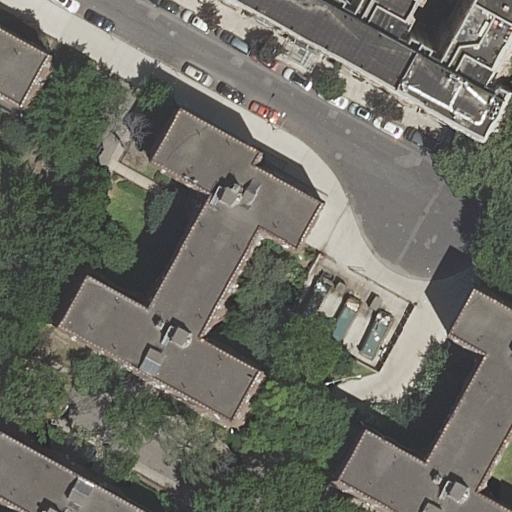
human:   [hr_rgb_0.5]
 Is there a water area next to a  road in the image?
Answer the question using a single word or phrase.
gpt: no

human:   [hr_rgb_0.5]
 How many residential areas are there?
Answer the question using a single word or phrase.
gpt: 1

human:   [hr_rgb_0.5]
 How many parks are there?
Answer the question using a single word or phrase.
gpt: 1

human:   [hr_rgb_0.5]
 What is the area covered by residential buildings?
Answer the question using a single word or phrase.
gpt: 2760m2

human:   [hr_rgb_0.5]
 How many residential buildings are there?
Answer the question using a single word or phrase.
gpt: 7

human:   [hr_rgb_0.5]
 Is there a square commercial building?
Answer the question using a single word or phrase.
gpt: no

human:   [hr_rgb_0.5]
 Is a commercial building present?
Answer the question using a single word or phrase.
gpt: no

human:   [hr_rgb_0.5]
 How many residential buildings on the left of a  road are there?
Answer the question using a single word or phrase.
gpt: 5

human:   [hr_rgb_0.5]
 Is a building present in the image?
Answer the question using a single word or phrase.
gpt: yes

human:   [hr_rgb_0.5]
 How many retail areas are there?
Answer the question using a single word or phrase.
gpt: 1

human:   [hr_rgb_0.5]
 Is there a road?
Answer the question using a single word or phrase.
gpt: yes

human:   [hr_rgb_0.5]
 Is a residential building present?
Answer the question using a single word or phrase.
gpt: yes

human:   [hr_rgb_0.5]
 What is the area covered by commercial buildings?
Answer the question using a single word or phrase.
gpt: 0m2

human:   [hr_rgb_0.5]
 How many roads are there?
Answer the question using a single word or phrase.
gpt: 2

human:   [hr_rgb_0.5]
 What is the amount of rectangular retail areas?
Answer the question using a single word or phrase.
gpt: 1

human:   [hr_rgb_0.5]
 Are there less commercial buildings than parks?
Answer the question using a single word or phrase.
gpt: yes

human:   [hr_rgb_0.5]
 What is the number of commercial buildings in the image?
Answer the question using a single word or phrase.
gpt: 0

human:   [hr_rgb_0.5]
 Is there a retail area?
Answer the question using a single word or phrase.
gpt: yes

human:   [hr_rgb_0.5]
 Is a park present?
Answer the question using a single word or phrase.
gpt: yes

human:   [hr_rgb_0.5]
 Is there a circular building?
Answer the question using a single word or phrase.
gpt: no

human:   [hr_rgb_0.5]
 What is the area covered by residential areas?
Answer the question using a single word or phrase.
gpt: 0m2

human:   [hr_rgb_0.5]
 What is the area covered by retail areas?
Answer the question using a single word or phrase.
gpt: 8157m2

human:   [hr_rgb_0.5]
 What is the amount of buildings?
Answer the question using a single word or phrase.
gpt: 7

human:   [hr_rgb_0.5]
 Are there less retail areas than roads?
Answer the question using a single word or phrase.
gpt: yes

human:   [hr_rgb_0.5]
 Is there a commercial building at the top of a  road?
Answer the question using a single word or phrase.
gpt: no

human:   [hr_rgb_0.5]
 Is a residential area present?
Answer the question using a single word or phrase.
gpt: yes

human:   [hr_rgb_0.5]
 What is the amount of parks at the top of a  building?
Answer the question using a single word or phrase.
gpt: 1

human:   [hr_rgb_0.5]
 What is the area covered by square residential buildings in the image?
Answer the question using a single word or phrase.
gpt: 0m2

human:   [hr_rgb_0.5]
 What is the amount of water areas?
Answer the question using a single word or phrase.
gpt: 0

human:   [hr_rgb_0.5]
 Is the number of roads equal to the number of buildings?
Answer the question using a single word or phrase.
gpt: no

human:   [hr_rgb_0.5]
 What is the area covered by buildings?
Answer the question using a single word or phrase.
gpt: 2760m2

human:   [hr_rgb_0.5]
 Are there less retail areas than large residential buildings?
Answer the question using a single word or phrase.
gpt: yes

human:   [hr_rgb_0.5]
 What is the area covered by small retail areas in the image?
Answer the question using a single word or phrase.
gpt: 0m2

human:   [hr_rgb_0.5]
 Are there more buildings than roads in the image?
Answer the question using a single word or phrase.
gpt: yes

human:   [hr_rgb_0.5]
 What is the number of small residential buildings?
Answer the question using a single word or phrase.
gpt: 2

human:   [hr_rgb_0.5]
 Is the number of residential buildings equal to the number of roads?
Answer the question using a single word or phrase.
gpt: no

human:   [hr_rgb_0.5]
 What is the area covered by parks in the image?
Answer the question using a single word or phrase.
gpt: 41m2

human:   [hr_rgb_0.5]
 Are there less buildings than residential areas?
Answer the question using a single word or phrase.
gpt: no

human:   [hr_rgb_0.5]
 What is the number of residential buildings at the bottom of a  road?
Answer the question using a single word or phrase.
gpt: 3

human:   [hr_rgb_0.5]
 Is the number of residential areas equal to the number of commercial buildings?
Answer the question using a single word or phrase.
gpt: no

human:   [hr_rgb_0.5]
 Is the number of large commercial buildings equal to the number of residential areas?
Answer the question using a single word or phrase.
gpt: no

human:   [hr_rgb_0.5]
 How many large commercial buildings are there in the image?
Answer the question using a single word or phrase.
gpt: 0

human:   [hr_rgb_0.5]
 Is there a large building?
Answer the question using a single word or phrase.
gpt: yes

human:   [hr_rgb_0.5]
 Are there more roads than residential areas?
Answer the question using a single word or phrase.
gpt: yes

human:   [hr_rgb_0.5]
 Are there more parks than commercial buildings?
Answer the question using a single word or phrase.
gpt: yes

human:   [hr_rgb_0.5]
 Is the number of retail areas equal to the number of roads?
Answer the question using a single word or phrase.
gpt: no

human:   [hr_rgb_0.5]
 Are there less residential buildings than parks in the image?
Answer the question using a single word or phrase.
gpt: no

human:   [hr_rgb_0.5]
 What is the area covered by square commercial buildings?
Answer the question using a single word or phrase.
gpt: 0m2

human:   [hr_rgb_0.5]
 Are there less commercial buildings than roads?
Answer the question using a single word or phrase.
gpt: yes

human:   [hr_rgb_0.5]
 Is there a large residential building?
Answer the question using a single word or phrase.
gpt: yes

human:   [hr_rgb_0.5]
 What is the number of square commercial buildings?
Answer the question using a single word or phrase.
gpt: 0

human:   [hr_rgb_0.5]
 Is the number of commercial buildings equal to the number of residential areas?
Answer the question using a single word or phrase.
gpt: no

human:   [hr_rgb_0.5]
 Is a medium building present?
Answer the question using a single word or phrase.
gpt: yes

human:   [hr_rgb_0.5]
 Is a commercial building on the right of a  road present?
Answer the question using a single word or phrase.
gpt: no

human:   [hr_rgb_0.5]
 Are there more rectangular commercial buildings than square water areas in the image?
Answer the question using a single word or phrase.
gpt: no

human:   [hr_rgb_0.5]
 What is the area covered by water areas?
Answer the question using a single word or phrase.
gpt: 0m2

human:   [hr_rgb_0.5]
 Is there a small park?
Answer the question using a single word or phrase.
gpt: yes

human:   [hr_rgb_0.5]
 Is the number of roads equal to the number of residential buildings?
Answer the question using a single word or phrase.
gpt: no

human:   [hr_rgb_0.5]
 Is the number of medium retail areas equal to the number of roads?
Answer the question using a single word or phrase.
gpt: no

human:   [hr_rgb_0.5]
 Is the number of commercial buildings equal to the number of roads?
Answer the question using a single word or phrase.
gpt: no

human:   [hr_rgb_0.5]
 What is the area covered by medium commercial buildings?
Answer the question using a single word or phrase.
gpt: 0m2

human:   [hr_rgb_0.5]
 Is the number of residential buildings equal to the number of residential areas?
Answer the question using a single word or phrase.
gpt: no

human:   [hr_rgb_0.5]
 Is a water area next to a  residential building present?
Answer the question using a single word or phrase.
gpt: no

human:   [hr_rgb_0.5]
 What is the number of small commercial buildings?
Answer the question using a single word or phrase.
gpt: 0